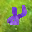
Label: 8